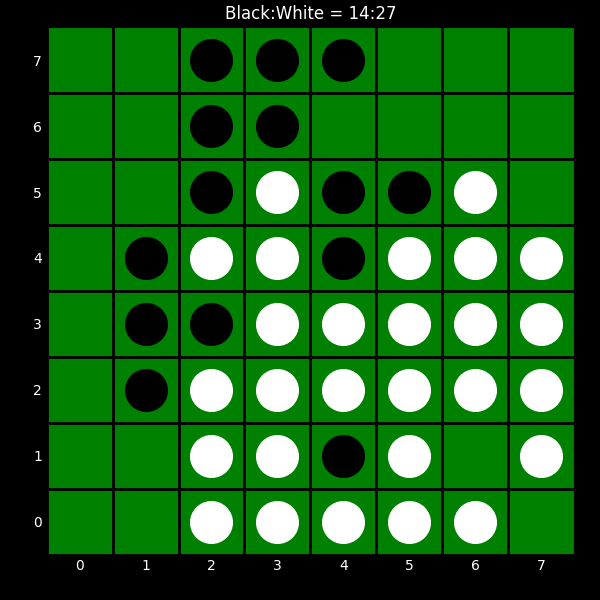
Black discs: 14
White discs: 27